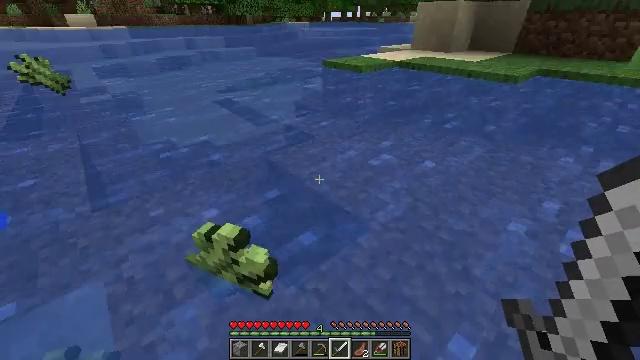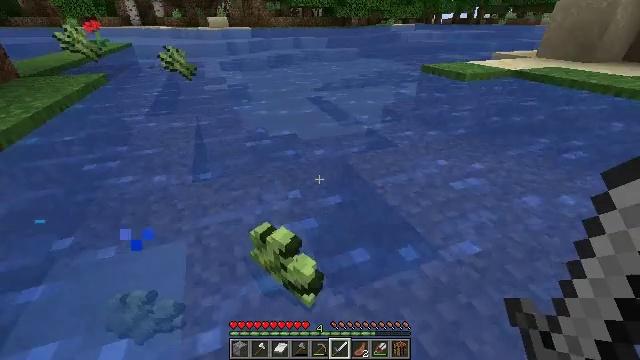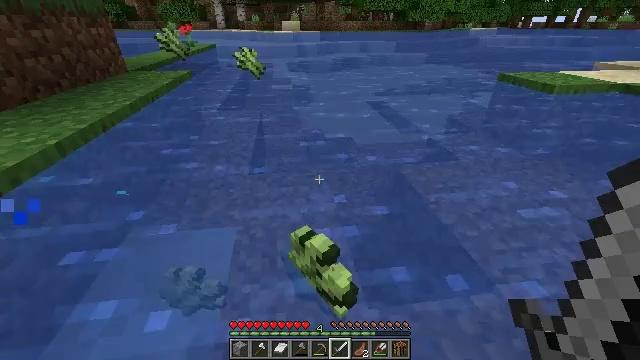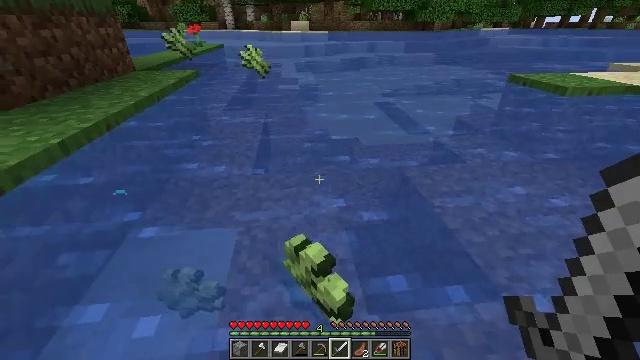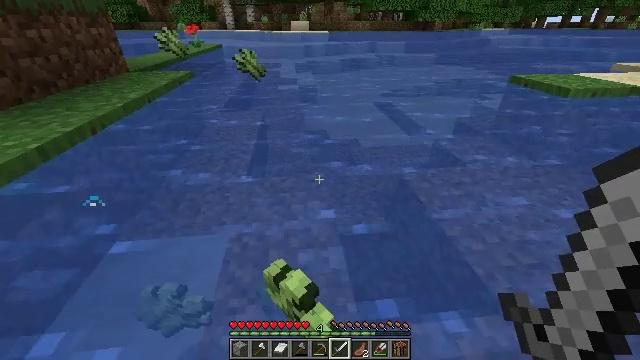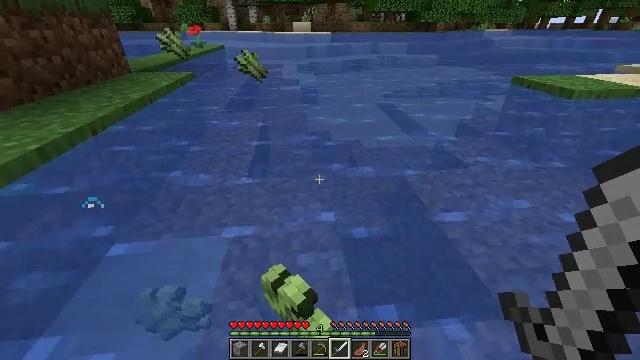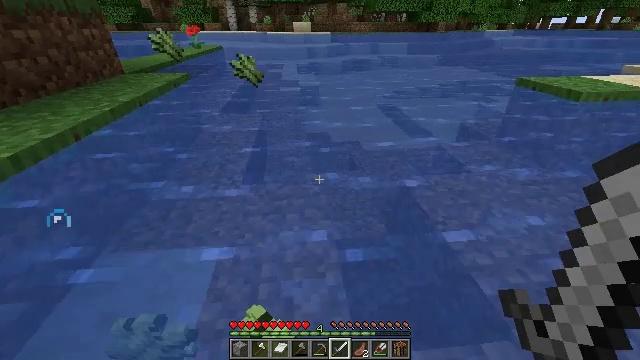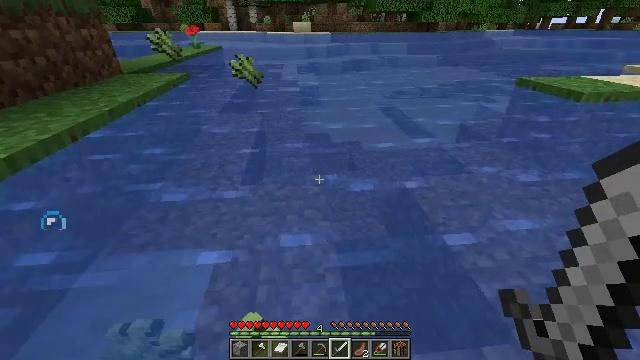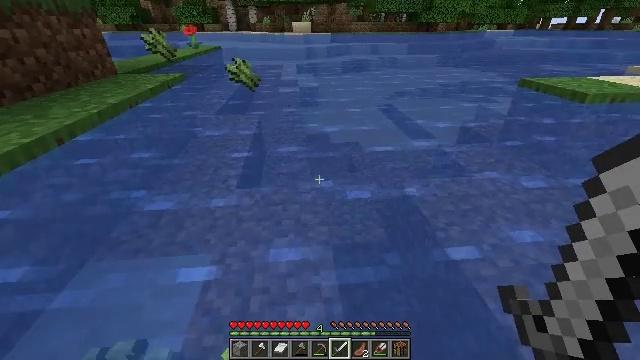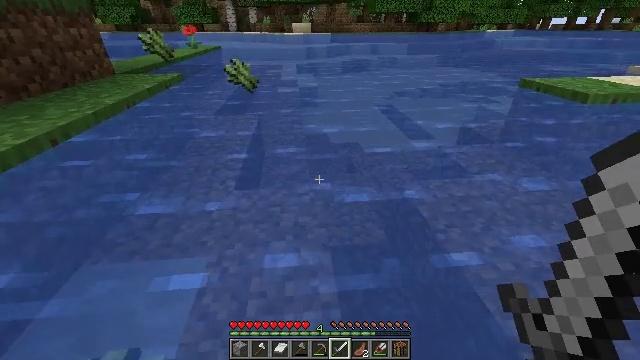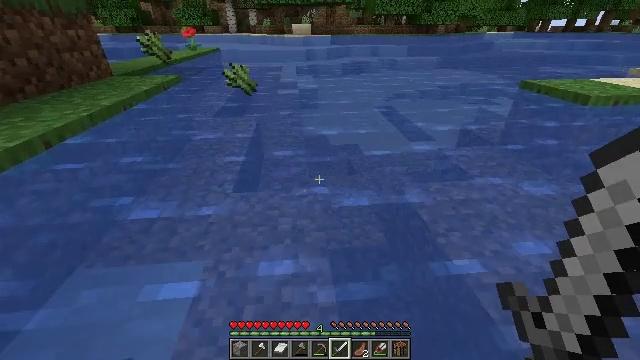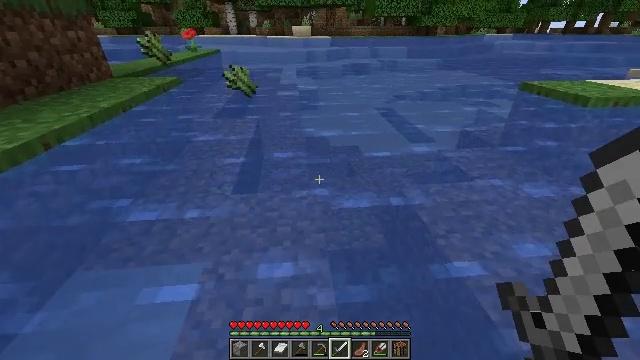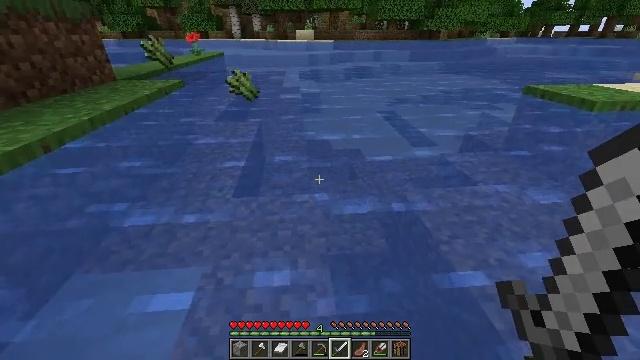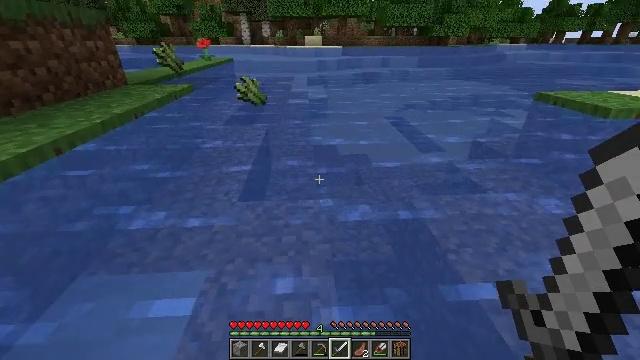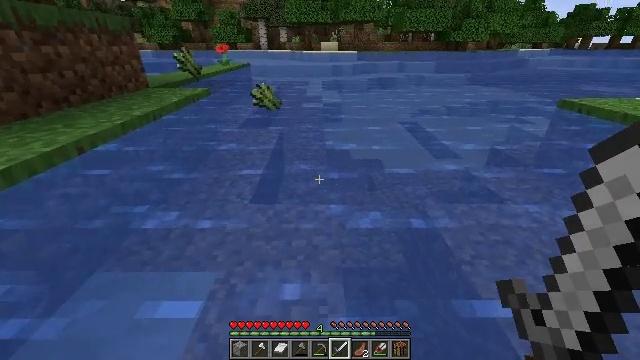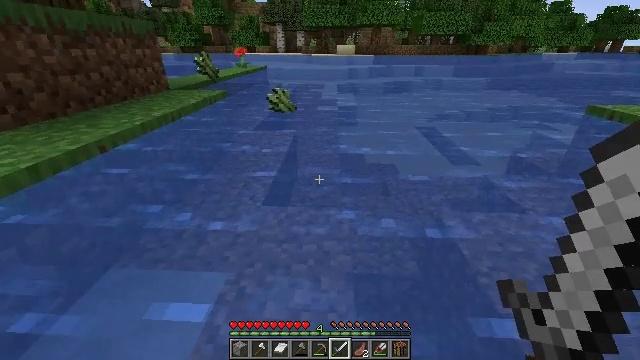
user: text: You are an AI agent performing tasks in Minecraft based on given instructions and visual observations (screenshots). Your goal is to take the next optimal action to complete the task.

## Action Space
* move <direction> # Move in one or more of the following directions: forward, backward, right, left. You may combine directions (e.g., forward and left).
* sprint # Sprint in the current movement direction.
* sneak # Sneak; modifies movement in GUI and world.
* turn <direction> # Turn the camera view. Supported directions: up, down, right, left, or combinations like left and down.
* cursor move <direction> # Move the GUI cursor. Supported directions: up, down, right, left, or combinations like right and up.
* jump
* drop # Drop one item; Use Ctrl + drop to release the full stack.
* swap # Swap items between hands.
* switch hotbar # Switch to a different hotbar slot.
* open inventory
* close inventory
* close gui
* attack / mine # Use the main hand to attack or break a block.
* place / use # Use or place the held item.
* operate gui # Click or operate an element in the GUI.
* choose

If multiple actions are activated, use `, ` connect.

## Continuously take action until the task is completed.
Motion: motion action
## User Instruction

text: Remove a dandelion from the inventory.
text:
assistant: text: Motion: move forward, turn left
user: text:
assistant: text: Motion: move forward, turn left
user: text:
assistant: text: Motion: move forward, turn left
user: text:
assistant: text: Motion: move forward
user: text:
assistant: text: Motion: move forward
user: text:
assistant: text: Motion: move forward
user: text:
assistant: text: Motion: no_op
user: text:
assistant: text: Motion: no_op
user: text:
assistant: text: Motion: no_op
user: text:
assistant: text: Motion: no_op
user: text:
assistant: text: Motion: no_op
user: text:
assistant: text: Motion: no_op
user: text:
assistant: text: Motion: turn left and up
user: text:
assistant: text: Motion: turn left
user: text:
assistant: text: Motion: move forward, turn left
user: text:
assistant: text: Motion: move forward, turn left
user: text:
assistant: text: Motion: move forward, turn left
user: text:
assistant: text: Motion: move forward, turn left
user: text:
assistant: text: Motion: move forward
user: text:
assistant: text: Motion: move forward
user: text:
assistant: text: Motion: move forward
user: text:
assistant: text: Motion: move forward
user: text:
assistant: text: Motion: move forward
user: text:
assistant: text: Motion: move forward
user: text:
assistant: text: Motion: move forward
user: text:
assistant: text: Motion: move forward
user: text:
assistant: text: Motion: move forward
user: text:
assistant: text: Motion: move forward
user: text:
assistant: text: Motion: move forward
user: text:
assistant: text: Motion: move forward, turn left